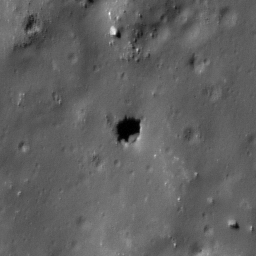
Pit: Wood T 1b
Host crater: Wood T
Host type: impact_melt
Lunar coordinates: latitude 43.886, longitude 235.761